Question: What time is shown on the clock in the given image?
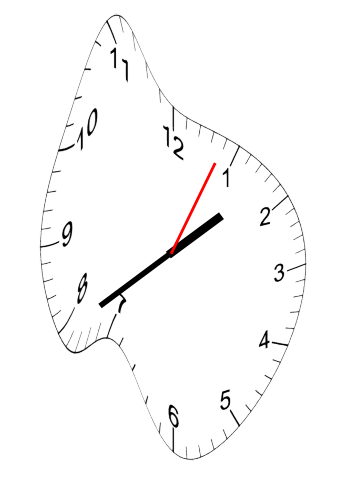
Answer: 01:39:04